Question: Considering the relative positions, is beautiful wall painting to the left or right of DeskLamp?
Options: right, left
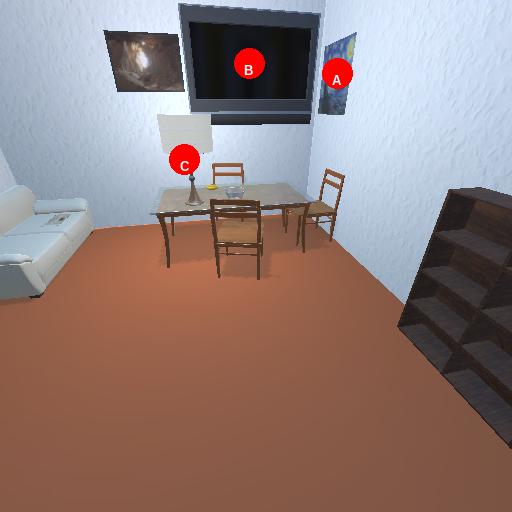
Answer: right